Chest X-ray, PA view. Patient: 51 years old, sex F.
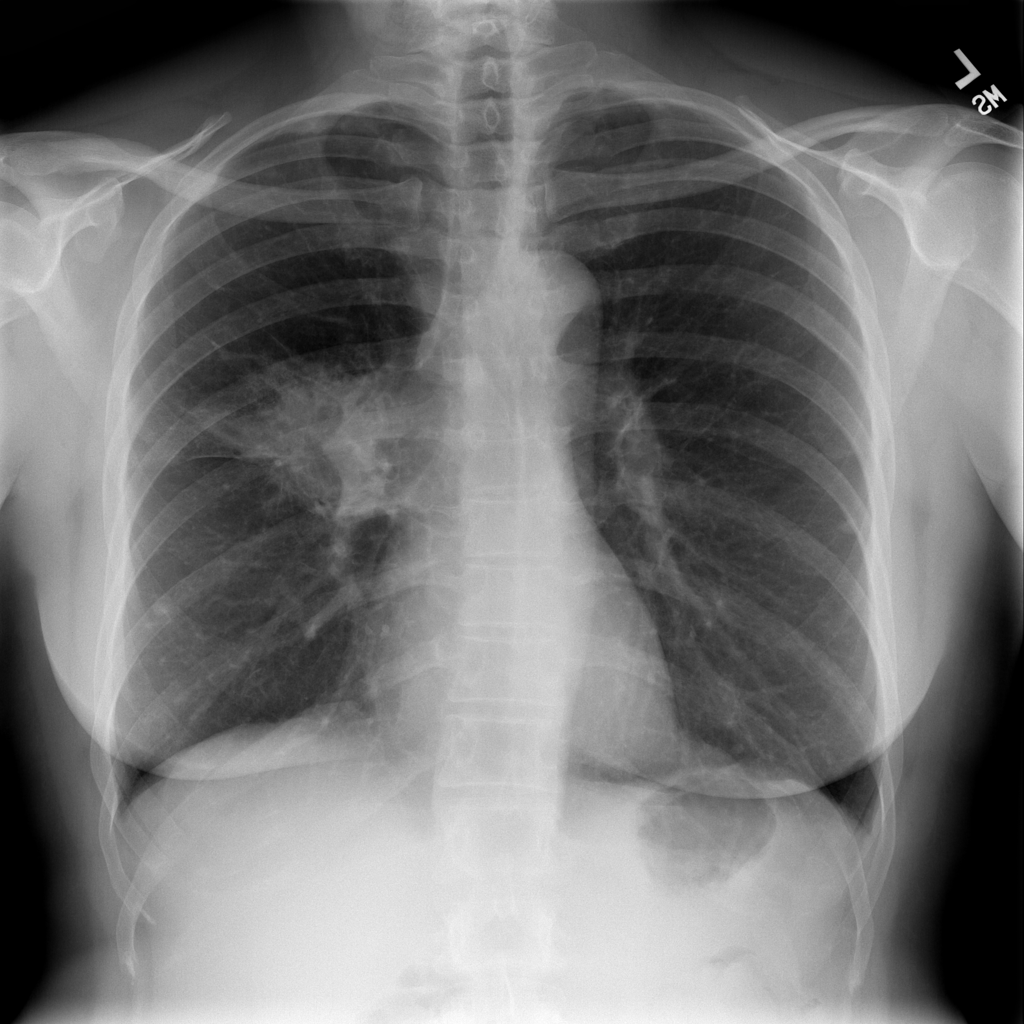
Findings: Mass